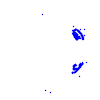
Particle: electron